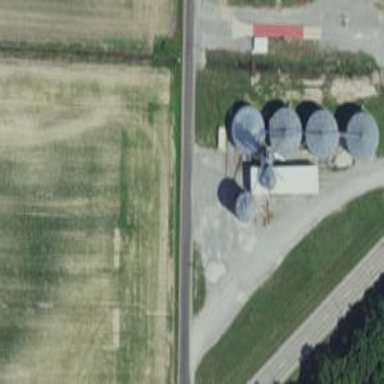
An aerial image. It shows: Silo.